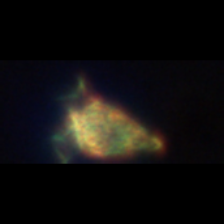
Taxon: Ciliates
Group: Other